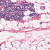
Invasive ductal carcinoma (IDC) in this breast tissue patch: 0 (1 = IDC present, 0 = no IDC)